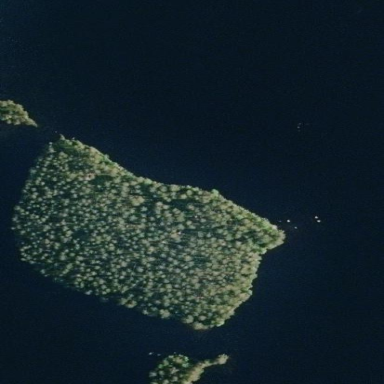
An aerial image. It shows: Islet.